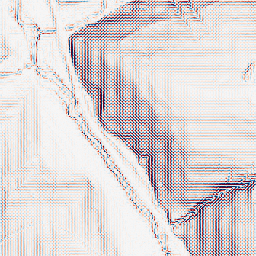
Category: wavelet
Decomposition family: wavelet_biorthogonal
Decomposition parameters: wavelet: bior1.3
level: 2
Upsampling method: quintic
Upsampling parameters: scale: 8
Upsampling scale: 8